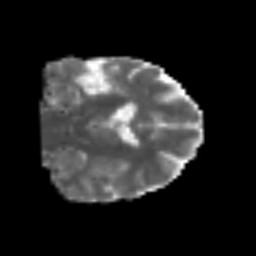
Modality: MD
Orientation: coronal
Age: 56
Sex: male
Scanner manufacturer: siemens
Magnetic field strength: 3 T
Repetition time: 6.1 s
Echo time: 0.101 s